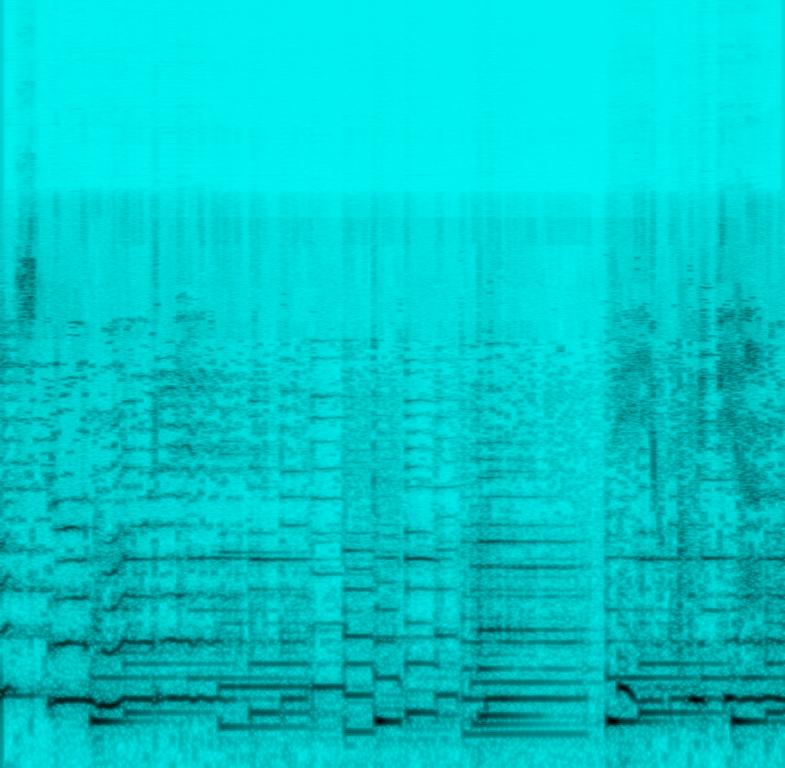
This song features a female voice singing the main melody. This is accompanied by a guitar playing arpeggiated chords. A wind instrument plays fills in between lines. There is no percussion in this song. This song has a romantic mood. This song can be played in a romantic movie.